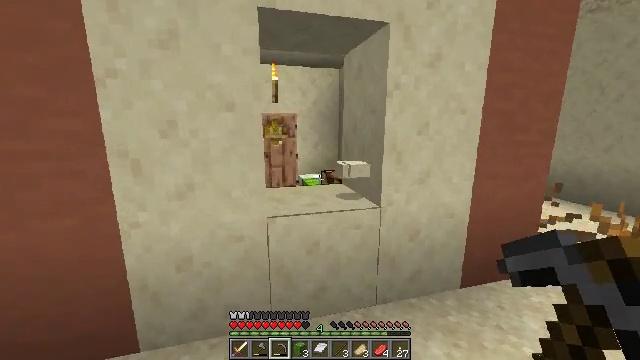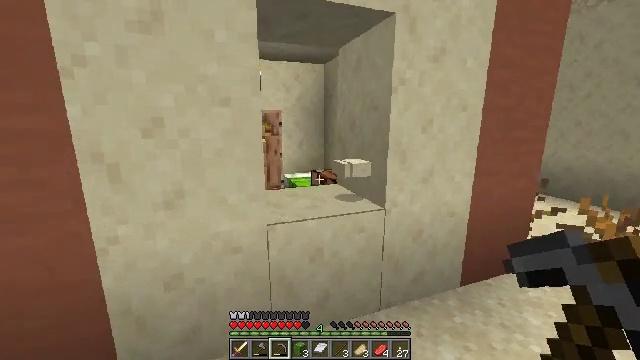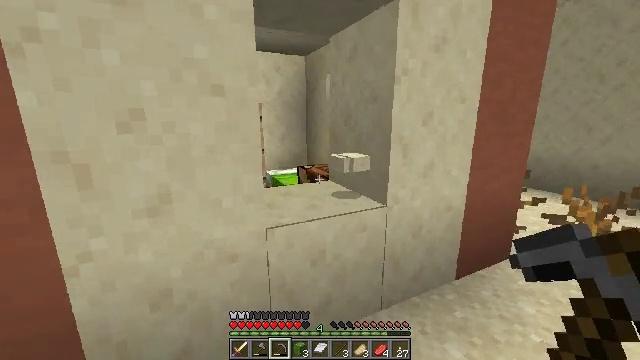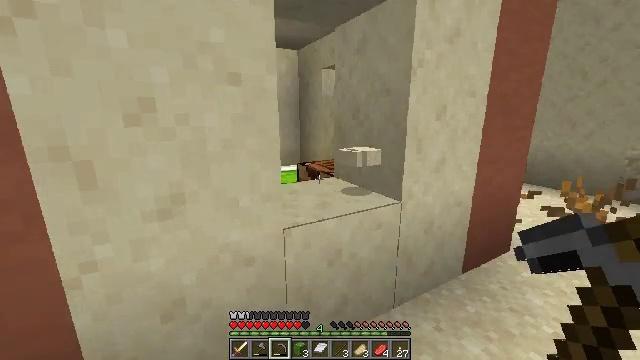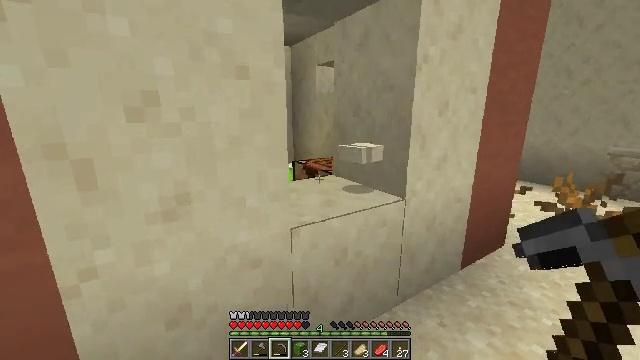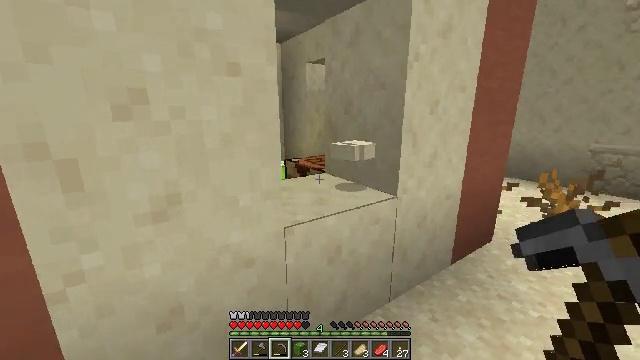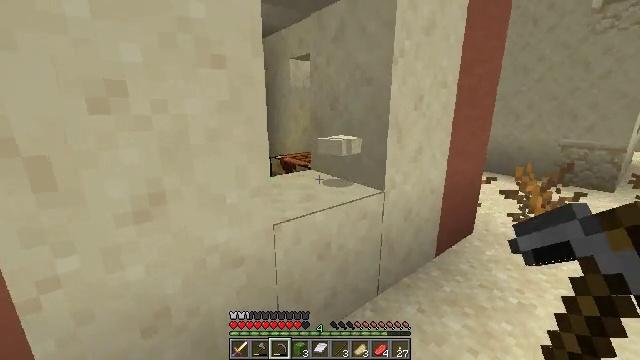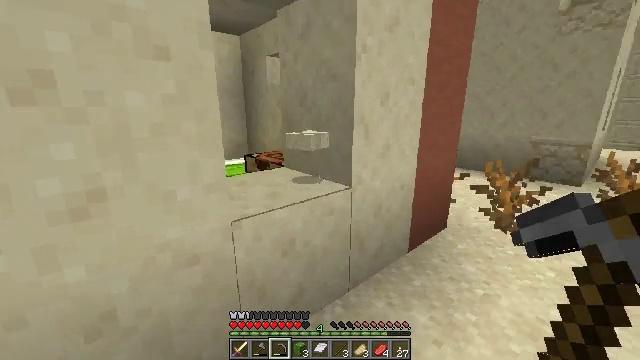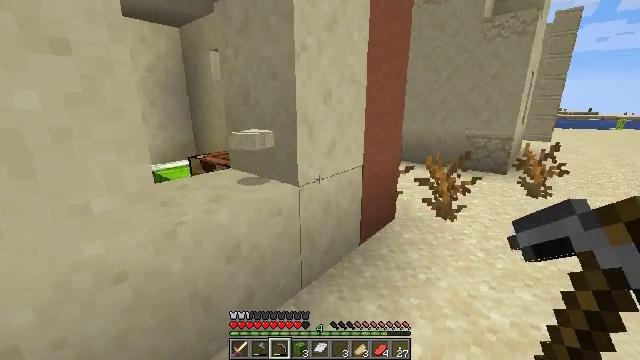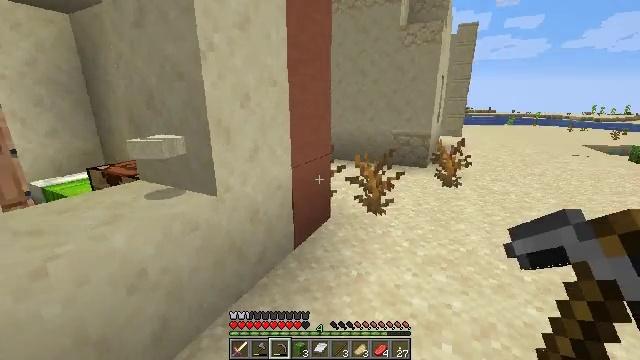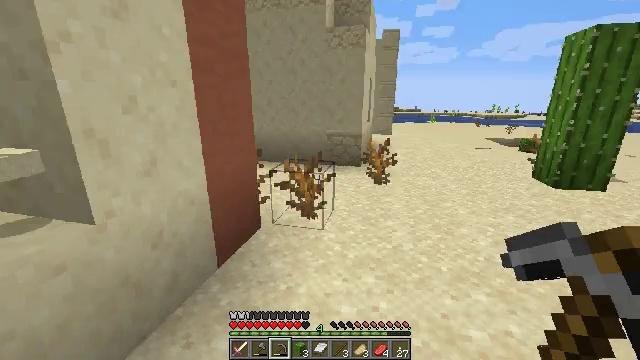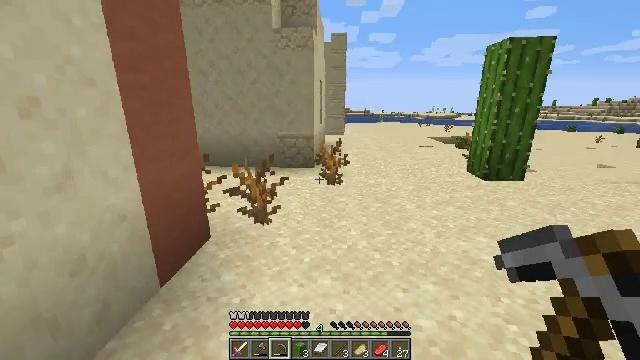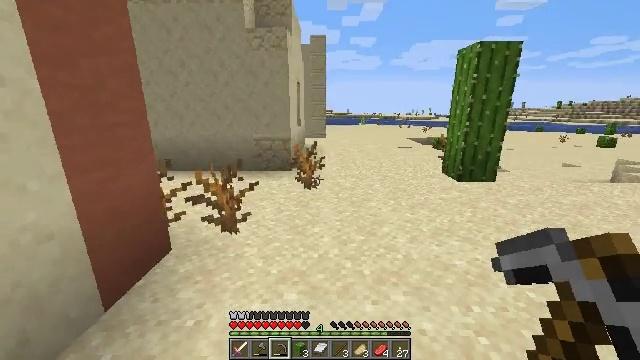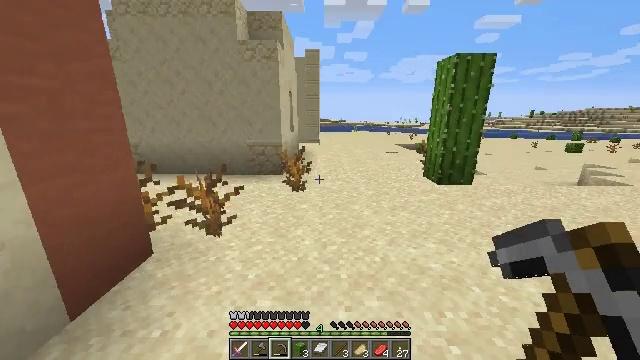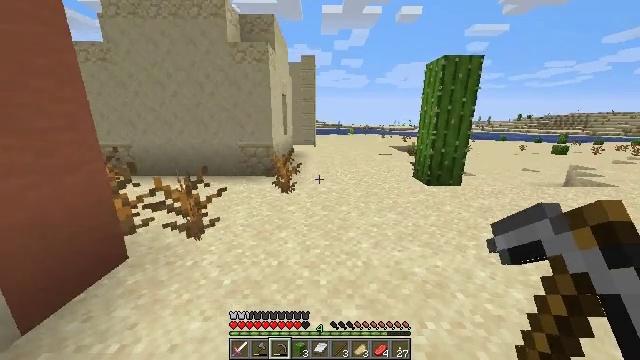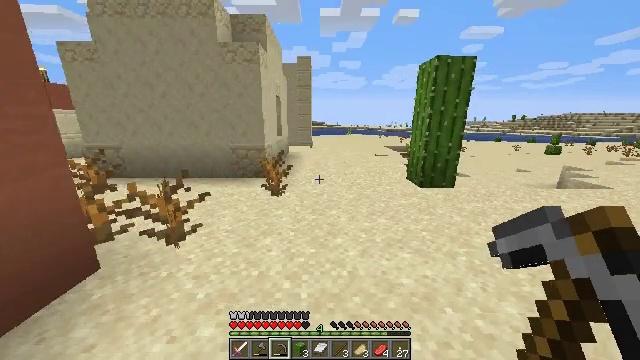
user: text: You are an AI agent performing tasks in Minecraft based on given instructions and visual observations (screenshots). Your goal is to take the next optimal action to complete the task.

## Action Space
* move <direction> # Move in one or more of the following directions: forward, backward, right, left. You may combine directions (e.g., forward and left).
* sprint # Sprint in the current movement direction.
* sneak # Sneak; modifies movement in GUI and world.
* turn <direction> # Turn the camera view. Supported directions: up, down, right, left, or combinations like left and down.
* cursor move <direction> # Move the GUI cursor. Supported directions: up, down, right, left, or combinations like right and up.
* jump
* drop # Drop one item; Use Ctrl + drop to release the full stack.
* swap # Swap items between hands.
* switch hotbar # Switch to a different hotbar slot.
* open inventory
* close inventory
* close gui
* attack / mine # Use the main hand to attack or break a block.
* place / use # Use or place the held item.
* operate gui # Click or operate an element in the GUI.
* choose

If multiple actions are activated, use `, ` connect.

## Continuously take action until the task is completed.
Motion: motion action
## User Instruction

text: Attack the potted cactus to pick it up.
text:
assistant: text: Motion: move forward and move left, turn right
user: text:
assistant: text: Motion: move forward and move left, turn right and down
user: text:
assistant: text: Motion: move left, turn right
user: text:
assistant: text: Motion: turn right
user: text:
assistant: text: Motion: turn right
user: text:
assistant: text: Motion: move right, turn right
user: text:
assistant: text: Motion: move right, turn right
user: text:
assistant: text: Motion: move right, turn right
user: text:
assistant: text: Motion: move forward and move right, turn right
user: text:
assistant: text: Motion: move forward and move right, turn right
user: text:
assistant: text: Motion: move forward and move right, sprint, turn right
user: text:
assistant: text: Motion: move forward and move right, sprint, turn right
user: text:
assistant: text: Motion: move forward and move right, sprint
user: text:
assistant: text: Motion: move forward and move right, sprint
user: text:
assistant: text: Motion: move forward and move right, sprint
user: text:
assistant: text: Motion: move forward and move right, sprint
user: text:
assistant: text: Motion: move forward, sprint
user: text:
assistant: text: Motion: move forward, sprint
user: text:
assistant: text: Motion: move forward, sprint
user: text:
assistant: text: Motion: move forward, sprint, turn left
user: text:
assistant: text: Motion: move forward, sprint
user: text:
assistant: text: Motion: move forward, sprint
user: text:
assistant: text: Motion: move forward, sprint, turn left
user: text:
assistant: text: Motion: move forward, sprint, turn left
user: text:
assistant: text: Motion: move forward, sprint, turn left
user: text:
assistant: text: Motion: move forward, sprint, turn left
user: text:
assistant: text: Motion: move forward, sprint, turn left
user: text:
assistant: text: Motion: move forward, sprint
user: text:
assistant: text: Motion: move forward, sprint
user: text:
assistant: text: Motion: move forward and move right, sprint, turn left